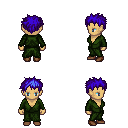
a pixel art fantasy rpg character, female body template, human, tanned skin, green robe, teal pants, blue bedhead hairstyle, brown shoes, four views (front, back, left, right), 2x2 character sprite sheet, small pixel art, hard edges, no anti-aliasing